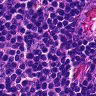
Metastatic tissue present: no